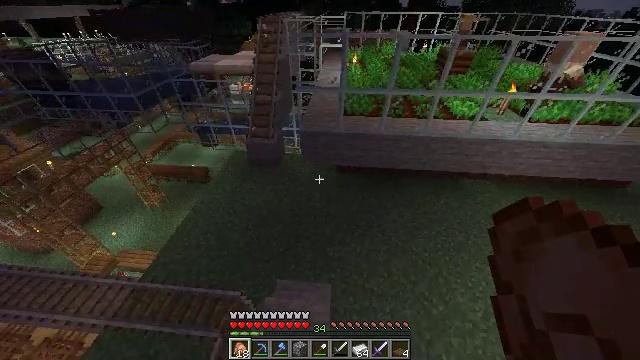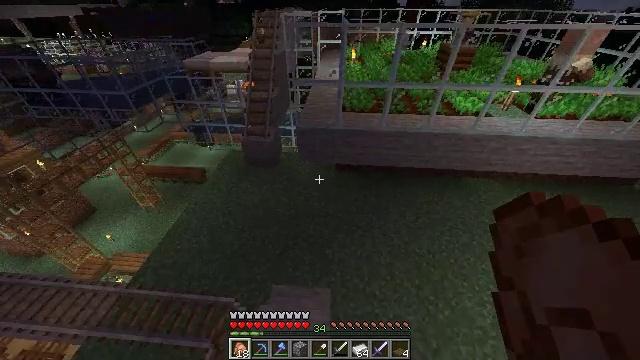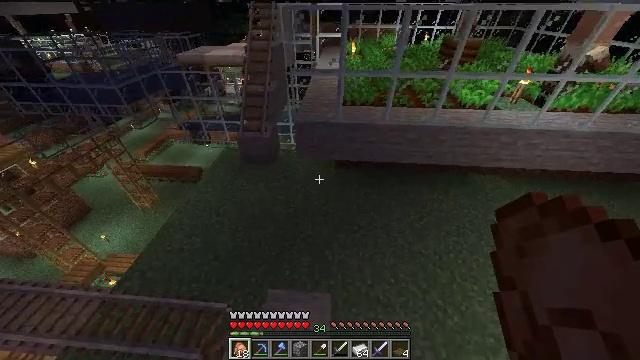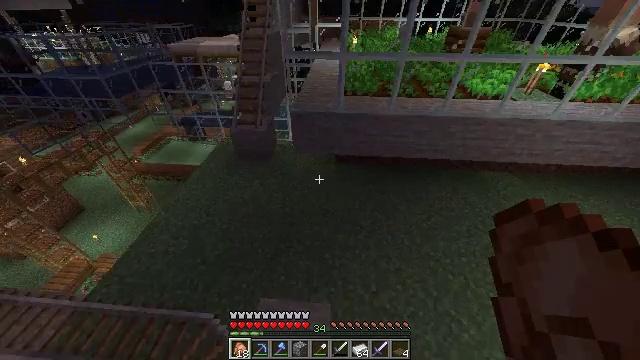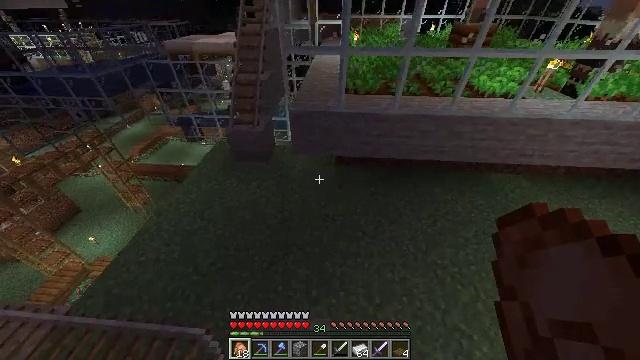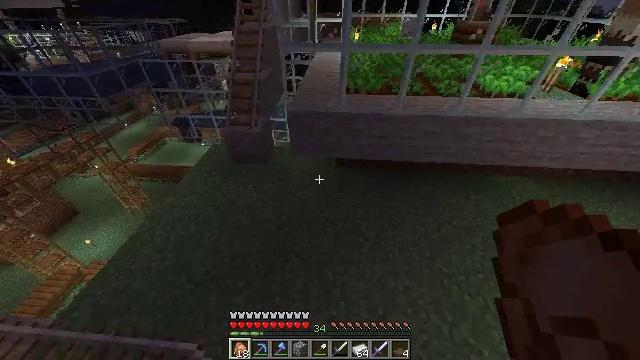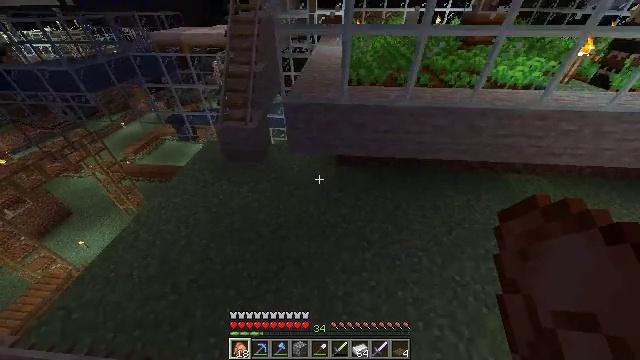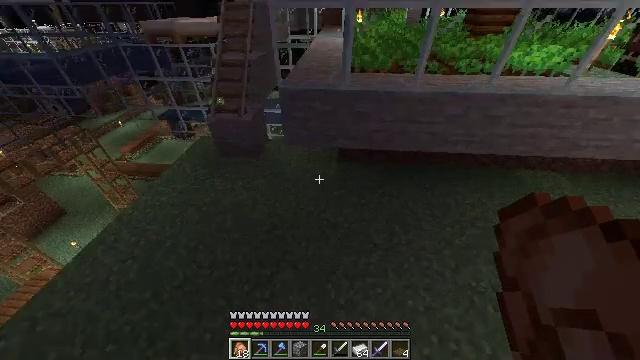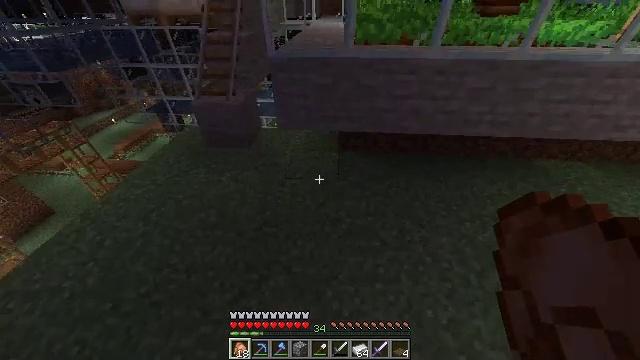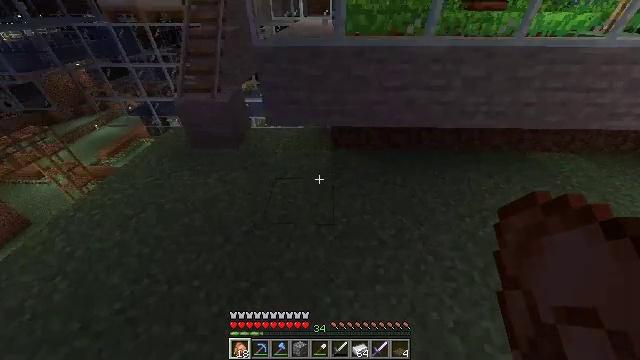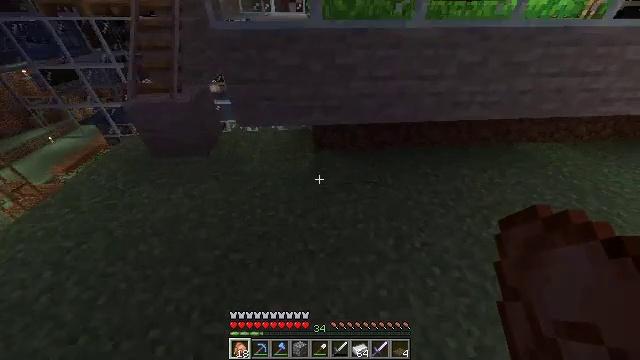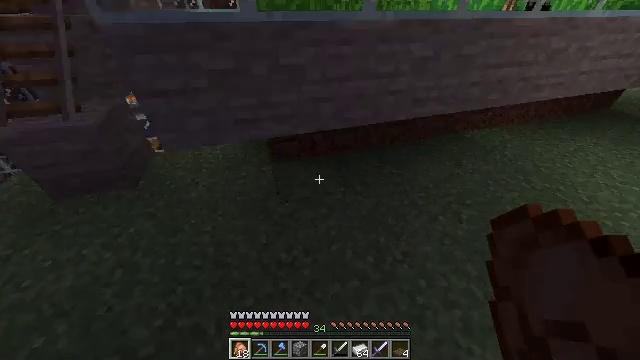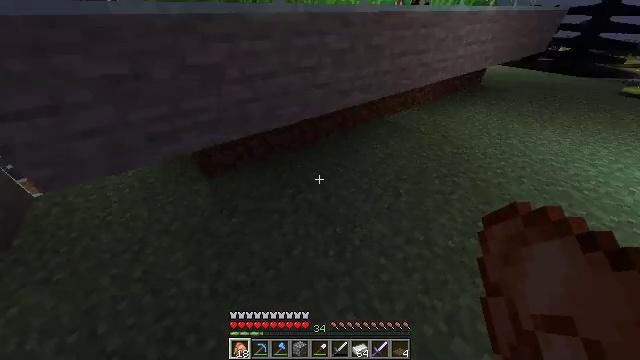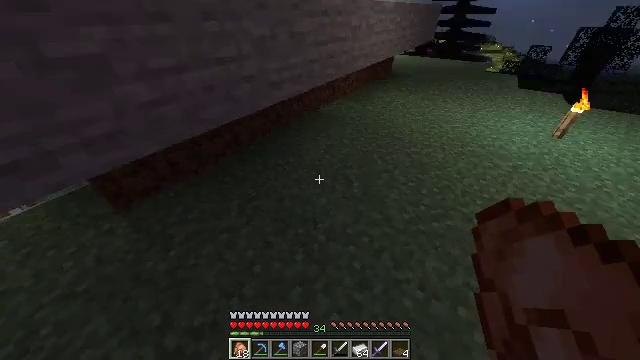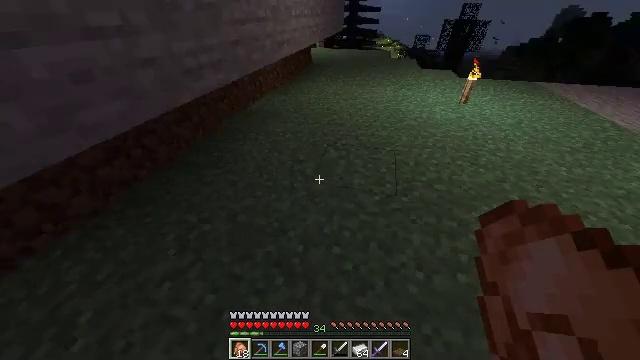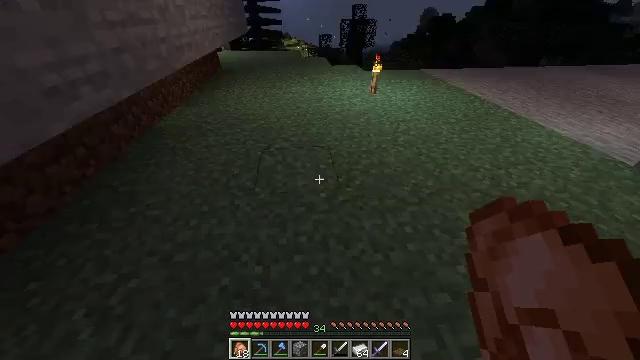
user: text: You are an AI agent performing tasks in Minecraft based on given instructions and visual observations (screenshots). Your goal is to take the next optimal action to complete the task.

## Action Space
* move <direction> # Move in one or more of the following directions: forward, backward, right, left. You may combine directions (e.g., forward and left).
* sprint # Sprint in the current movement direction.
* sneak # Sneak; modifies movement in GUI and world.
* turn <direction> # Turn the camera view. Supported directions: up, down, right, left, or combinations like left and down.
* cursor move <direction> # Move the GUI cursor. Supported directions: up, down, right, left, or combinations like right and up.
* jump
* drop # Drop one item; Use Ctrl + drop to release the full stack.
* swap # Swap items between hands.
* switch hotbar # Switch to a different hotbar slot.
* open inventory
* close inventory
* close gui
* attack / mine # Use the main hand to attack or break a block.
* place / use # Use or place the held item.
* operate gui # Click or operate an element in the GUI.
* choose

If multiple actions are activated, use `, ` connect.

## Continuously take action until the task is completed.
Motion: motion action
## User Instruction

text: craft item bell
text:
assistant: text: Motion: move forward
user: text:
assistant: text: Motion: move forward
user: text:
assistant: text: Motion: move forward
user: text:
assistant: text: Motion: move forward
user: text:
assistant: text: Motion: move forward
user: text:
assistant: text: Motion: move forward
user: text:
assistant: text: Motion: move forward, sprint
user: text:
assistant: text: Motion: move forward, sprint
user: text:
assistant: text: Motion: move forward, sprint, turn right
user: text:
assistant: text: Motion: move forward, sprint, turn right
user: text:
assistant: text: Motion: move forward, turn right
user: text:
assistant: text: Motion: move forward, turn right
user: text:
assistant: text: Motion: move forward, turn right
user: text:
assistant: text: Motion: move forward, turn right
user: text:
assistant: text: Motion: move forward, turn right
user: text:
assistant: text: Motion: move forward, turn right and up
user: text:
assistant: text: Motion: move forward, sprint, turn right and up
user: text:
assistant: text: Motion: move forward, sprint, turn right and up
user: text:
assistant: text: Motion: move forward, sprint, turn right and up
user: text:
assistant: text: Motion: move forward, turn right and up
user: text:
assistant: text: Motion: move forward, turn right and up
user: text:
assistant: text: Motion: move forward, turn right and up
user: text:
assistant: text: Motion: move forward, turn right and up
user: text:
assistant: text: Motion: move forward
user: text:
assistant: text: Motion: move forward
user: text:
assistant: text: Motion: move forward
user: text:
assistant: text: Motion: move forward, turn left
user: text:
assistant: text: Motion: move forward, turn left
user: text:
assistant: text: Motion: move forward, turn left
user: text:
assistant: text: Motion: move forward, turn left